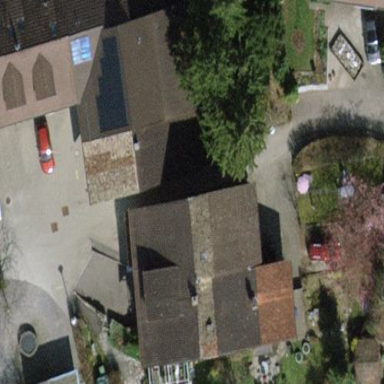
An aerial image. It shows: Terrace building.